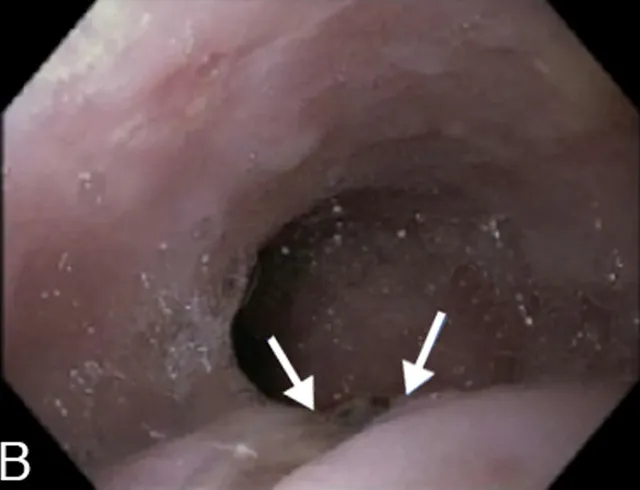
The inferior part of the compression with ulceration (arrows) and possible visible vessel.
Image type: endoscopy (gi_endoscopy)